Question: To avoid strongly connecting multimedia metadata I've seen "image metadata" components that have fields such:
- - - - -
This allows us to separate context-specific information. For example a banner component could serve this role and might link to a multimedia image. Since alt text also depends on context, it doesn't make sense to set these fields in the multimedia metadata. We can also localize text for media separate from the multimedia.
In SDL Tridion 2011 I have advanced image options for richtext fields. When adding an image, I can set:
- - - - -

This affect the attributes in the source. For example:
'''
<img src="tcm:5-274" title="buddy" alt="buddy" style="vertical-align: top; width: 70px; height: 70px;"/>
'''
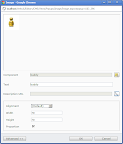
Answer: I think the reason of having separate metadata components is because not all the scenarios of use of an image happen in an RTF, where you can add the additional attributes for the specific rtf you are editing.
In some scenarios you want to use an image but with different metadata depending on where is used.
The Metadata of the image strongly depends on the final content which is consuming the image and will be used only in that context, you can do an embedded schema that is constructed by a multimedia link + the metadata fields.
In the content that will consume the image, add that metadata schema as a field
The Metadata of the image doesn't depends on the final content which is consuming the image and there are some variations of different metadata, same image.
In this case should be a regular schema for store metadata with a binary link pointing to the binary.
This schema can be referenced as component link by other schemas.
The Metadata of the image will be the same always regardless of where is consumed.
In this case you add the metadata in the metadata of the Multimedia Schema.
You can extend the UI for apply those values automatically to the RTF when the user chooses that image, but still give them the flexibility of change those